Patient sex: M
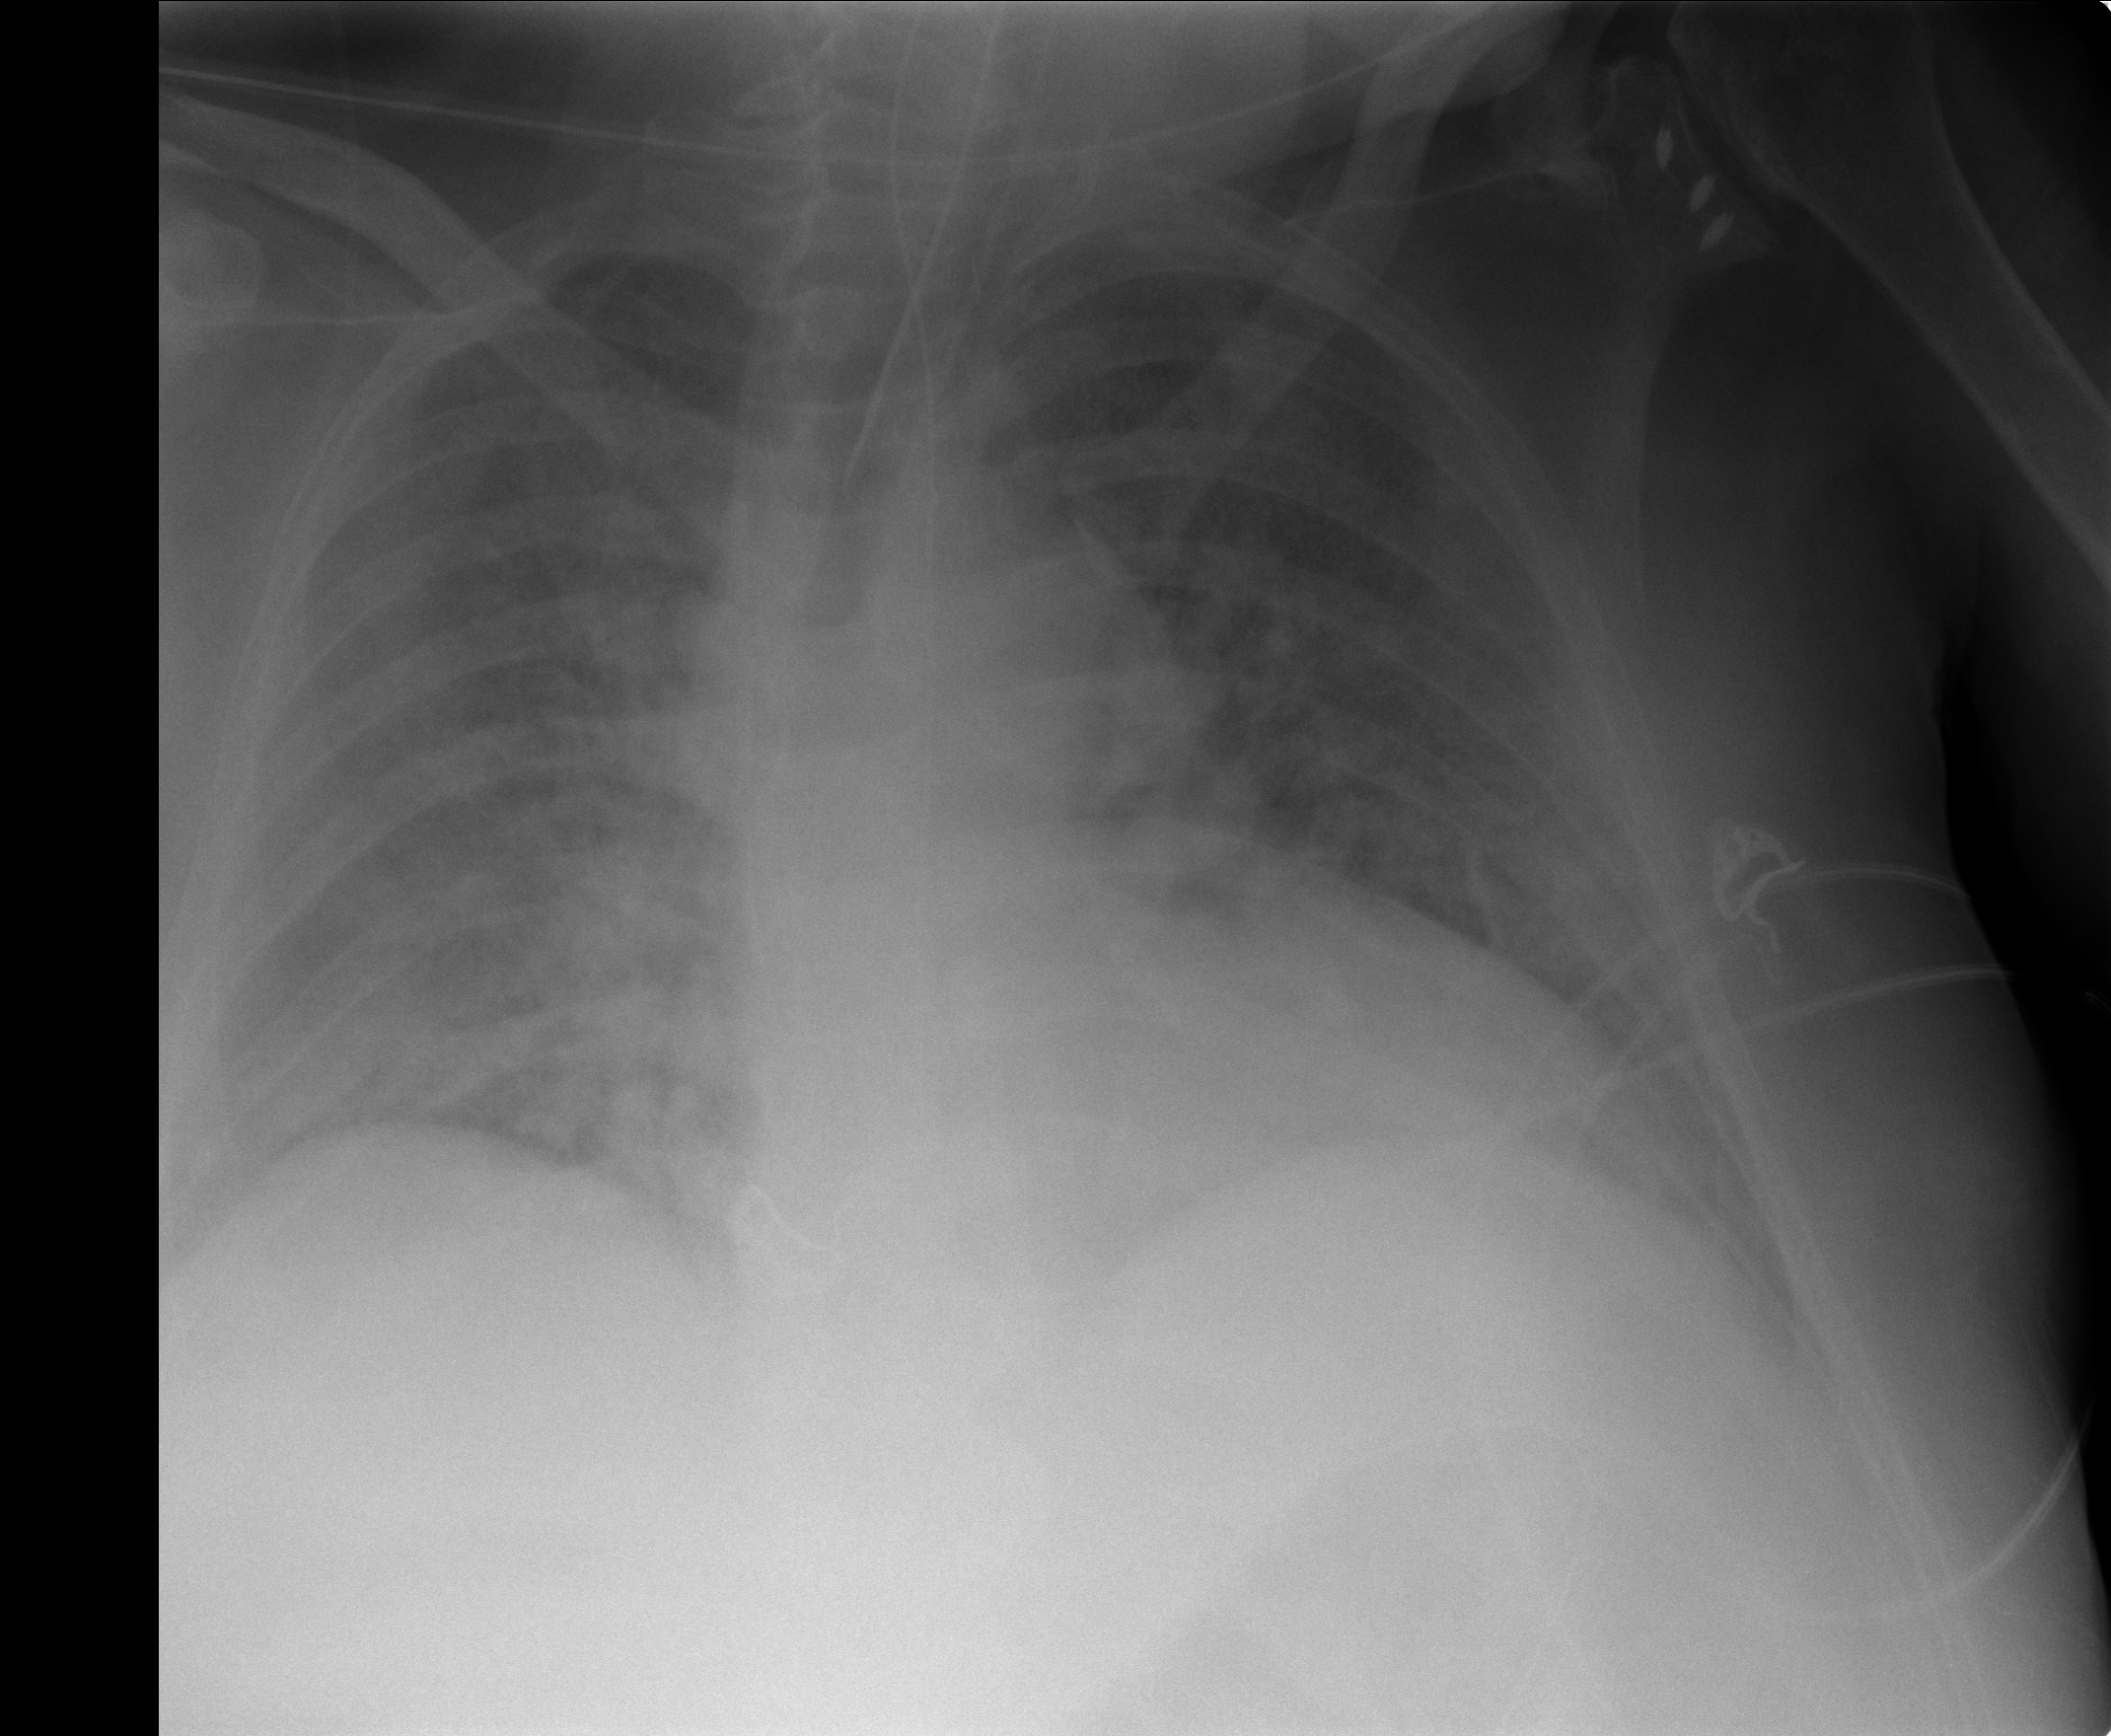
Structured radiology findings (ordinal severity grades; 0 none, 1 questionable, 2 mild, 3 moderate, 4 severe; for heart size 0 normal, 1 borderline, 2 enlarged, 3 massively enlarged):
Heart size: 2
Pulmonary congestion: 2
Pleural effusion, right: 1
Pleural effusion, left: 1
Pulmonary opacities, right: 3
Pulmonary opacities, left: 2
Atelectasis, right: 2
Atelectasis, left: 1